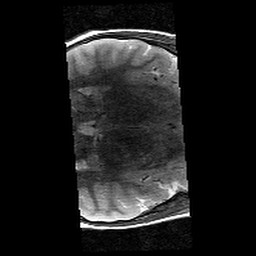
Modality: T2w
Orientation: axial
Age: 11
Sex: female
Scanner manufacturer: siemens
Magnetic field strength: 3 T
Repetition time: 9.23 s
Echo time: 0.067 s